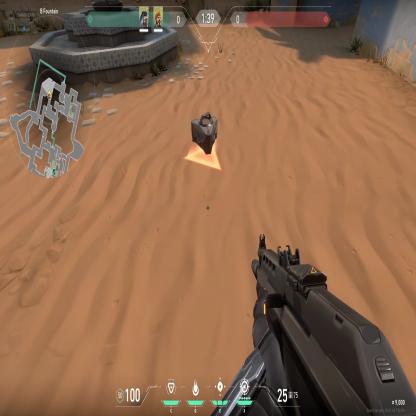
Label: dropped spike